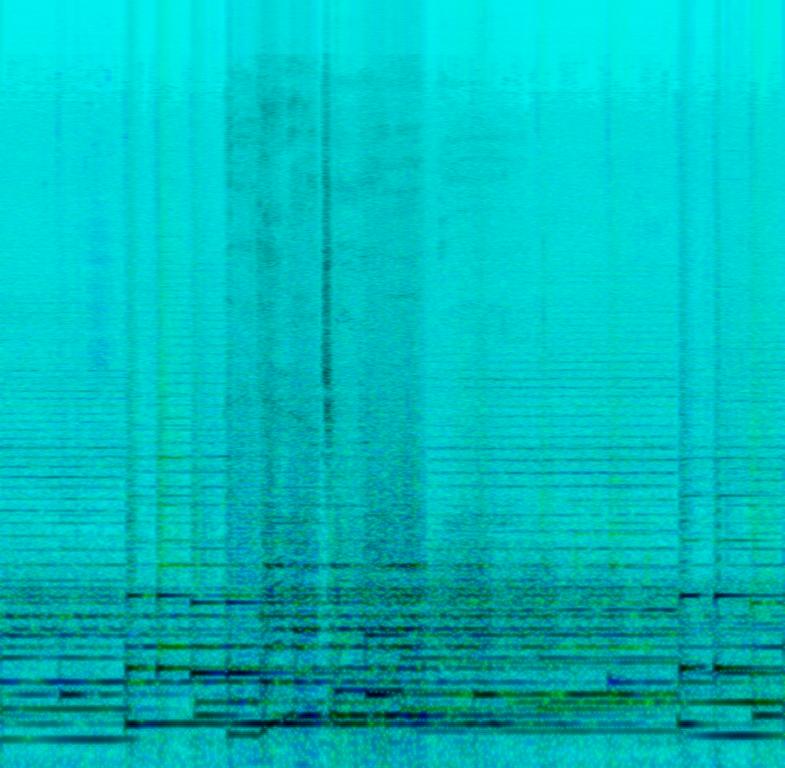
This is an edited version of a pop music piece. The song is in minor key which gives it a melancholic aura. There is a male vocalist singing emotionally in a sigh-like manner accompanied with a piano tune and atmospheric strings in the background. However, due to the artificially added gain, the piece is too loud and the audio is distorted.